Field crop: tomato
Growth stage: 2
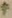
Species: solanum